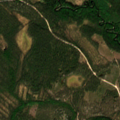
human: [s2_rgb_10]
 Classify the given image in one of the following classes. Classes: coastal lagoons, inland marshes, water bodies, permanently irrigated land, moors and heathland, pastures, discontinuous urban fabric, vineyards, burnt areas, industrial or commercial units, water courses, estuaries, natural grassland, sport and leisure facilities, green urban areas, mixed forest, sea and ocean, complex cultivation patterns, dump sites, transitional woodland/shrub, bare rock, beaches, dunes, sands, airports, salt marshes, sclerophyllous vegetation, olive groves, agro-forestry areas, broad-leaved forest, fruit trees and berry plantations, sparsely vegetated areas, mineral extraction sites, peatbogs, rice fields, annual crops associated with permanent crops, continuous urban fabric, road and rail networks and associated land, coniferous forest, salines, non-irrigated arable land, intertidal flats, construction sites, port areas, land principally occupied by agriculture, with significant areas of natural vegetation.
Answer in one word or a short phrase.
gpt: coniferous forest